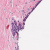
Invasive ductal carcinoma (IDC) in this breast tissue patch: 0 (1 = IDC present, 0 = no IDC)